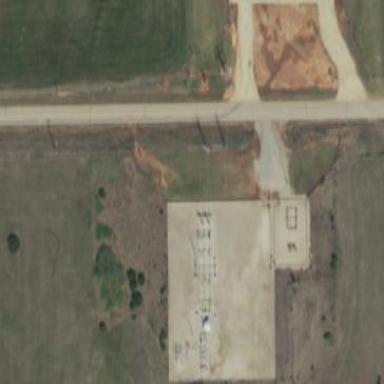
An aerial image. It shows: Distribution power substation secured by fence.